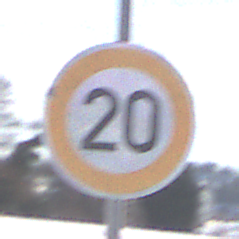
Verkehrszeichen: Geschwindigkeit20
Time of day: MorningAfternoon
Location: Outdoor (Nature)
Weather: PartlyCloudy
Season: Winter
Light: Natural